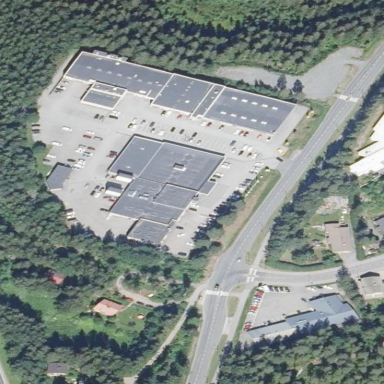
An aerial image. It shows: Retail building.